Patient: sex F, age 69
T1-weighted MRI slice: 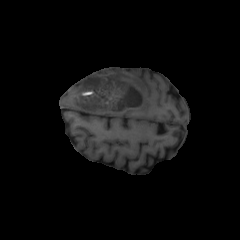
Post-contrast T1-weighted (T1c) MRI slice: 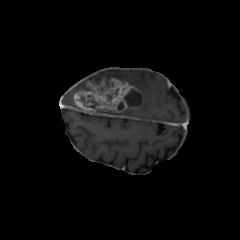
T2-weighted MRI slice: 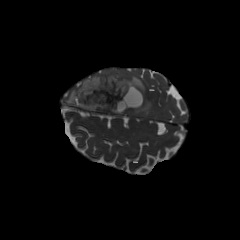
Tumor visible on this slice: yes
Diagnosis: Glioblastoma, IDH-wildtype
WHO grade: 4